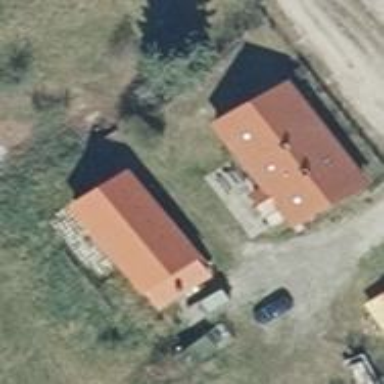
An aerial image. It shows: Building with gabled roof. The roof orientation is along the building.